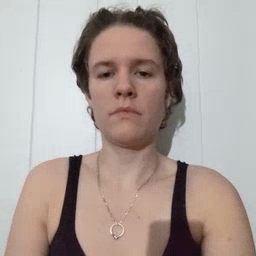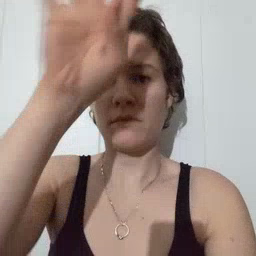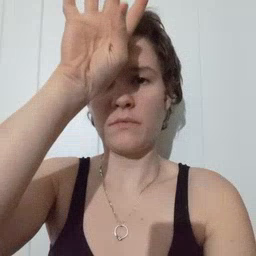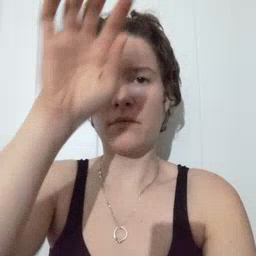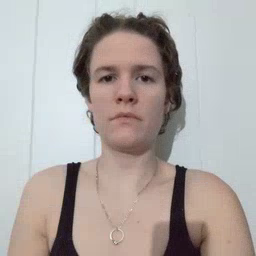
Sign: fireman